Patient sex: M
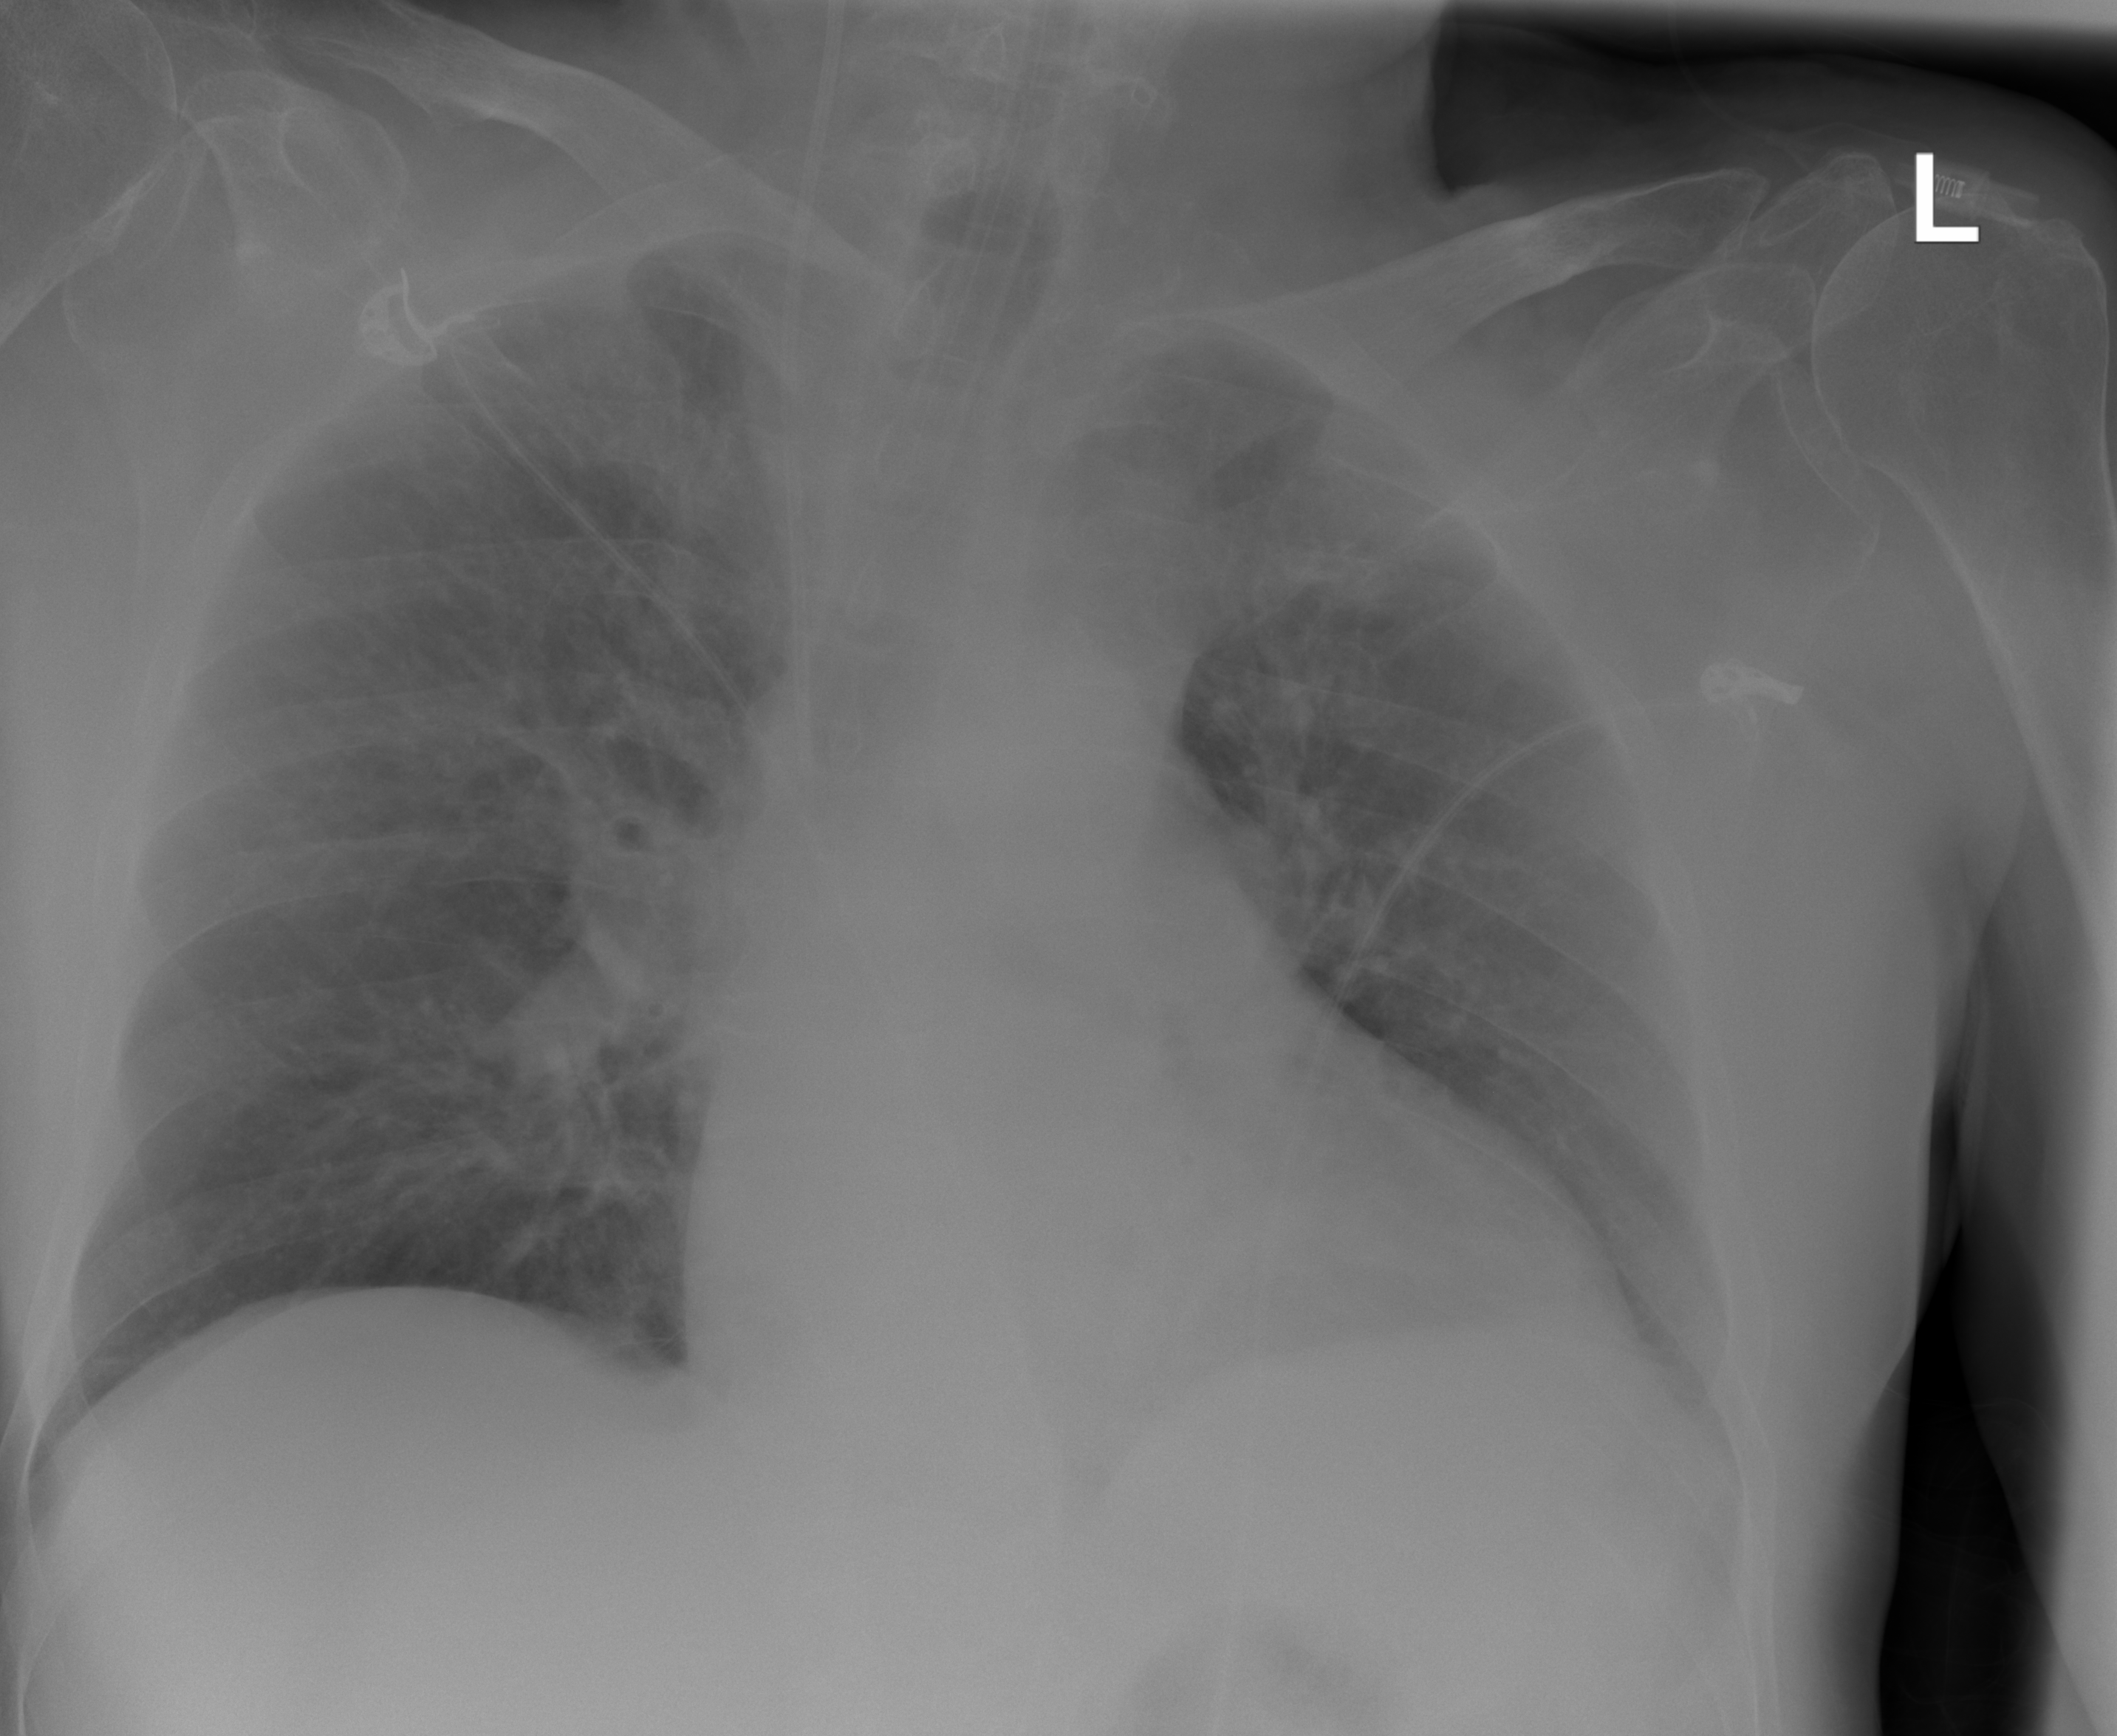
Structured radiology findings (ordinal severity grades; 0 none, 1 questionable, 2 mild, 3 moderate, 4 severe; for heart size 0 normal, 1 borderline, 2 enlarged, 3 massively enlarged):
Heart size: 0
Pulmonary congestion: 2
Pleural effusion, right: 0
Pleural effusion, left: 0
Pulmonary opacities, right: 2
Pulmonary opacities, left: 2
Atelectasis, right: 0
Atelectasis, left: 0